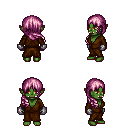
a pixel art fantasy rpg character, female body template, orc, green skin, brown robe, magenta pants, pink right-swept hairstyle, metal gloves, four views (front, back, left, right), 2x2 character sprite sheet, small pixel art, hard edges, no anti-aliasing